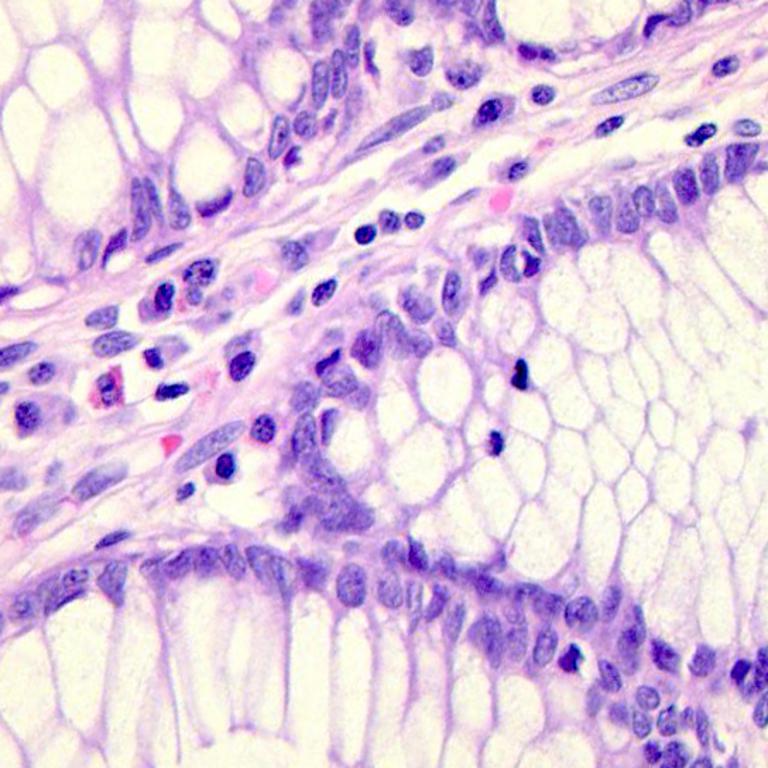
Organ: colon
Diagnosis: benign